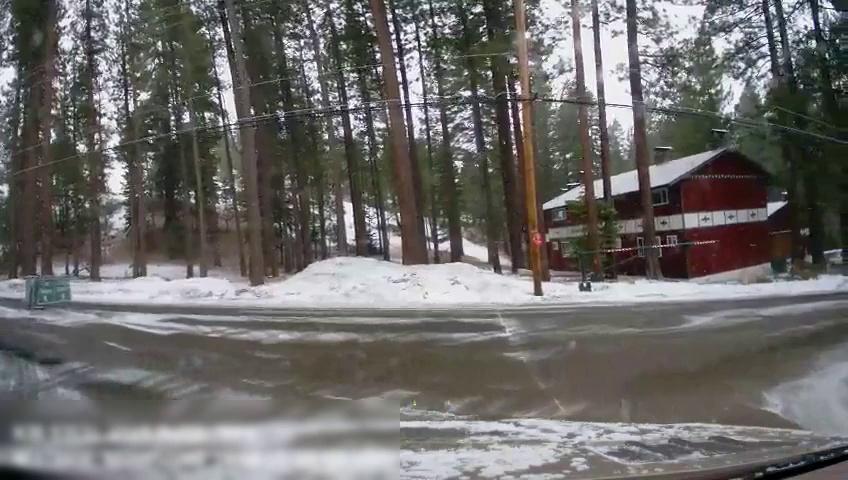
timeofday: Day
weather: Snowy
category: Drivable Space